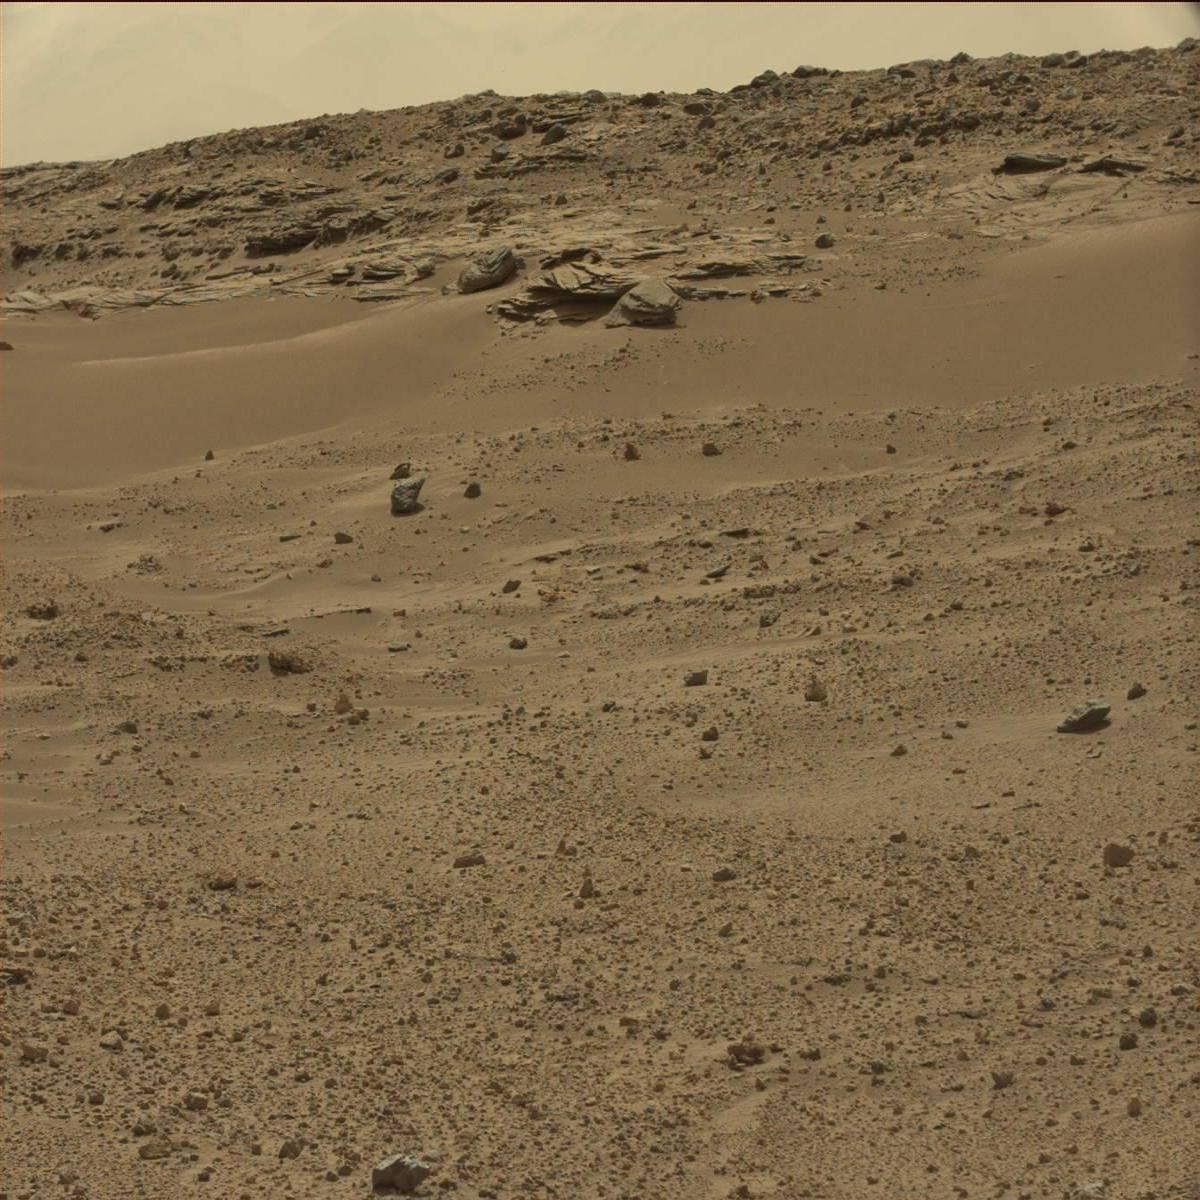
Terrain classes present: Bedrock, Ridge, Sand / Soil